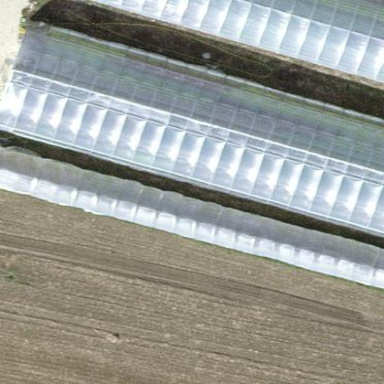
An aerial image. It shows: Greenhouse.